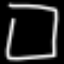
Label: square